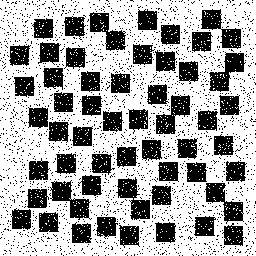
Squares: 60
Triangles: 0
Stars: 0
Total shapes: 60